Question: [Named Range][1]

As you can see in above pic I am trying to create named range for last 3 months,
With next refresh latest month's column will be added.
my que is when that happens I still want my named range to show last 3 columns. So can any1 tell me how it can be done.
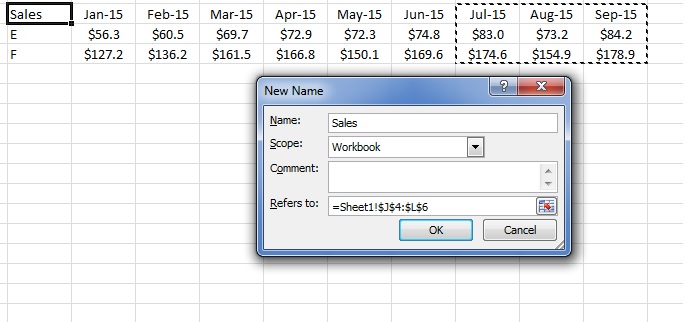
Answer: Step 1: Create a named range for those entire three rows (starting at the first column of the table), or for those three rows as far as you think it could ever extend. Call it FullTable or something.
Step 2: Create a helper cell. Put in it '=COUNTIF(INDEX(FullTable,1,0),"<>"&"")'. Name it TableCols.
Step 3: The formula for the named range you want is '=INDEX(FullTable,1,TableCols-2):INDEX(FullTable,3,TableCols)'